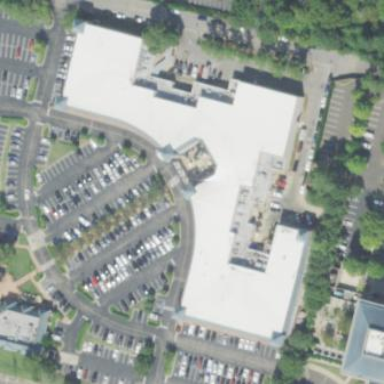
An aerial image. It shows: Mall building.